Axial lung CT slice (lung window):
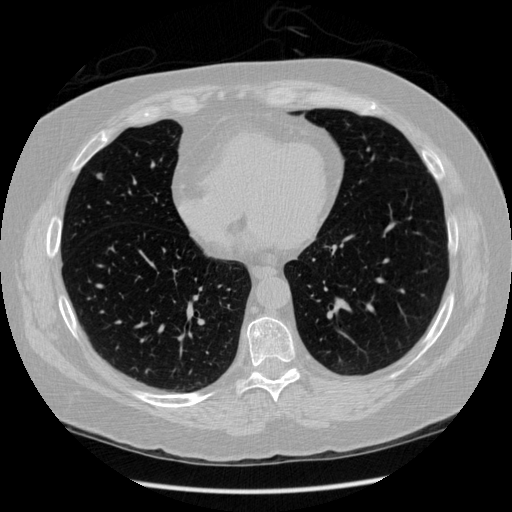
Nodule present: yes
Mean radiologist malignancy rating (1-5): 3